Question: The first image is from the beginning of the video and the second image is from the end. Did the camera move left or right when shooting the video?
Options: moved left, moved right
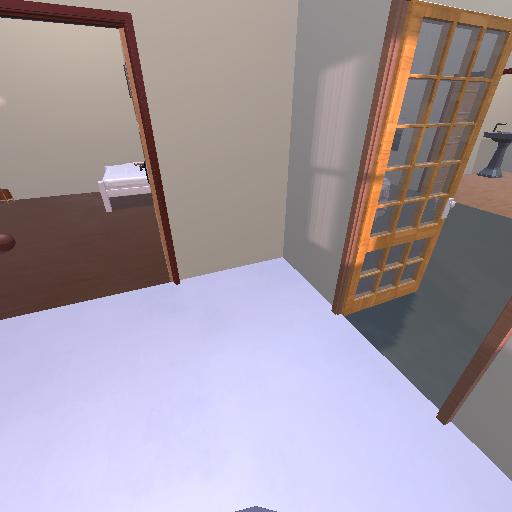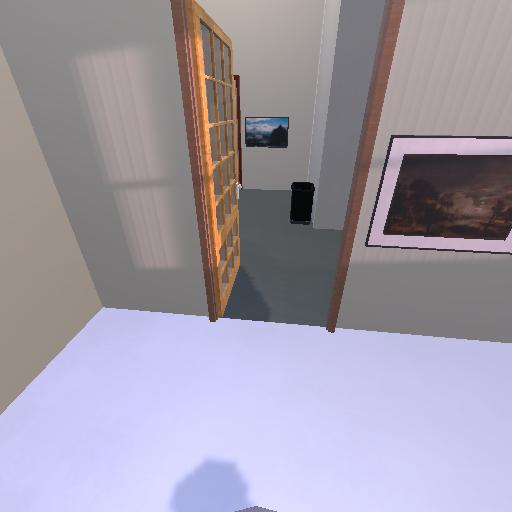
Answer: moved left